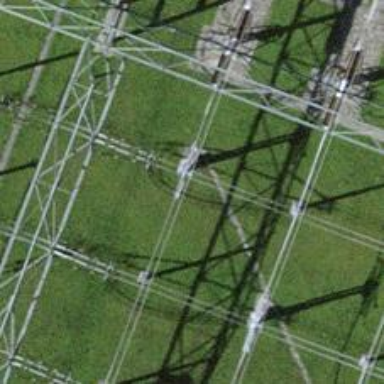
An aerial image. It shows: Bay where power lines run through.